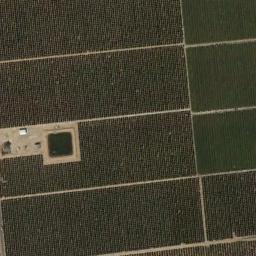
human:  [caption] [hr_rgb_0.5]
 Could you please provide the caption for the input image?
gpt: Several green rectangular farmlands are arranged in neat rows and some buildings are surrounded by these farmlands .

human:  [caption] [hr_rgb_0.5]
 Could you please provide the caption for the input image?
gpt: Several dirt roads are in rectangular farmlands .

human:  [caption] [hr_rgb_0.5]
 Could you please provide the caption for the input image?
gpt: There are some deep green and bare rectangular farmland .

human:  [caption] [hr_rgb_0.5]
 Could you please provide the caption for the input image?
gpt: Eight or nine neatly arranged green and brown mixed rectangular farm fields .

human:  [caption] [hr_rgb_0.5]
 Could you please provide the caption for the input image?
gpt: There are some brown rectangular farmlands .